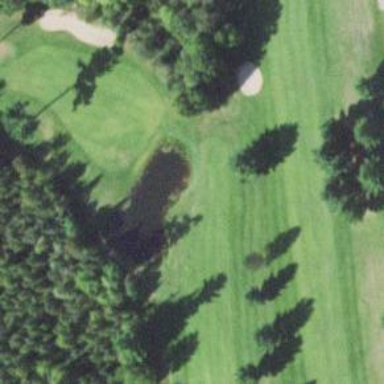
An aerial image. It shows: Golf hole.